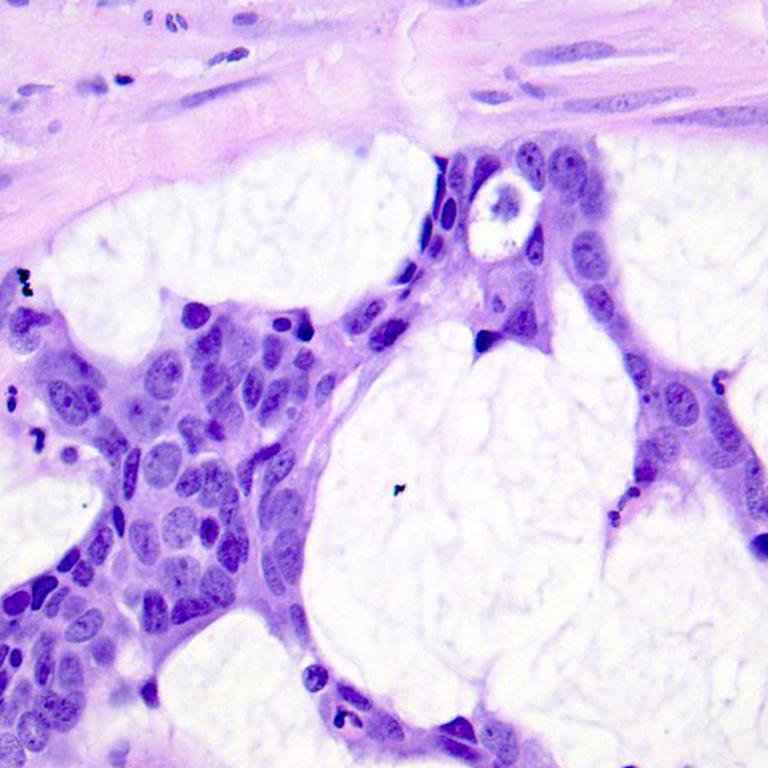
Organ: colon
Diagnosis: adenocarcinomas